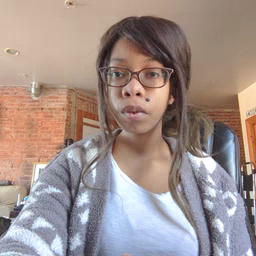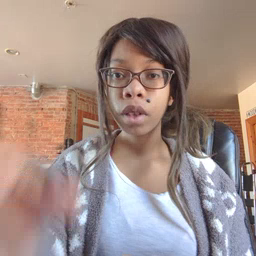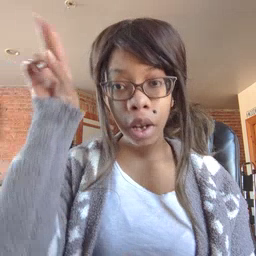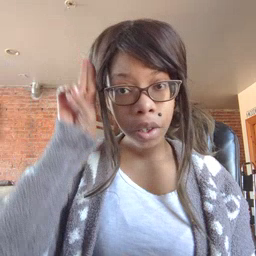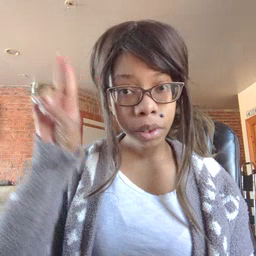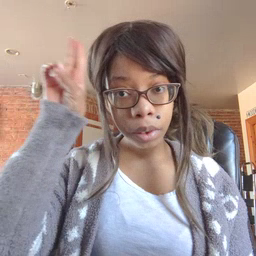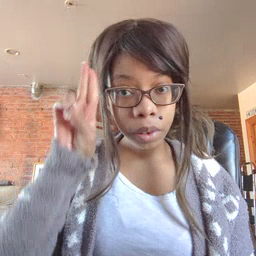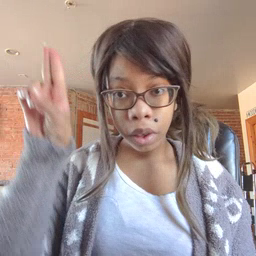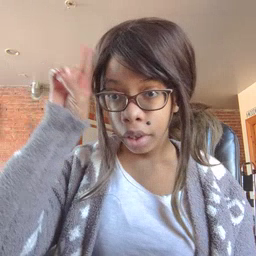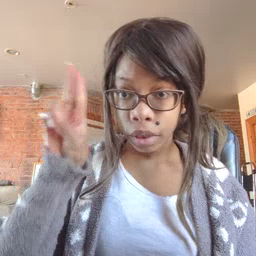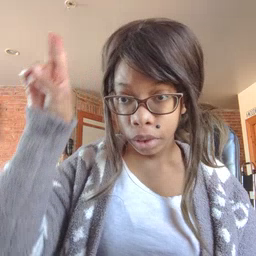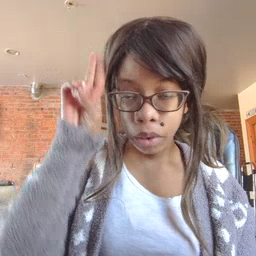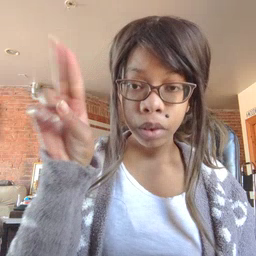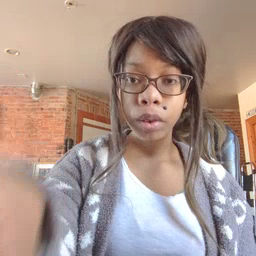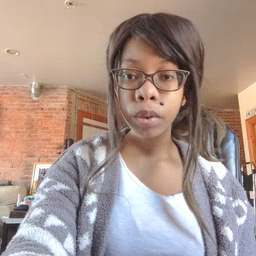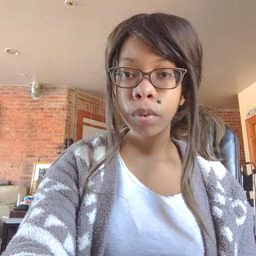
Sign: uncle